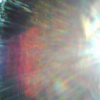
Label: sunburn